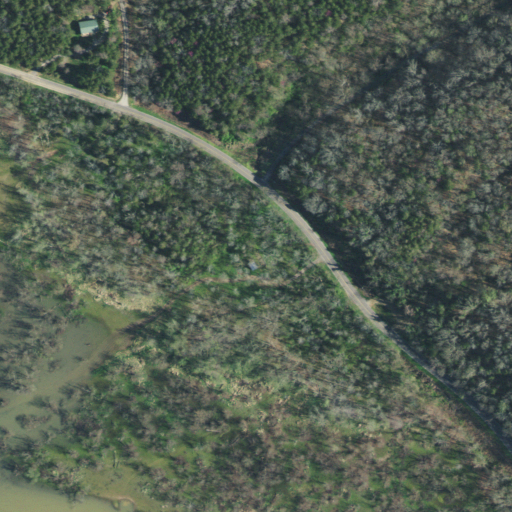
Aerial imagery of valley in Tennessee named Duck Hollow containing herbaceous wetlands, woody wetlands, deciduous forest, mixed forest, open development, evergreen forest, low intensity development, open water, and pasture